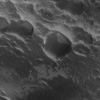
Atmospheric dust classification: not_dusty